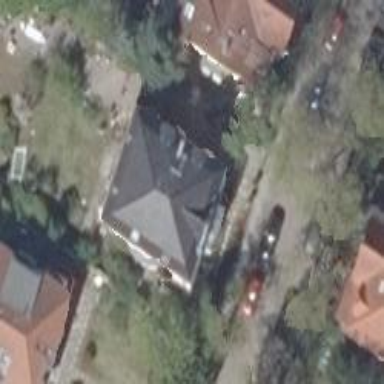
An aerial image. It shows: Residential building with mansard roof.